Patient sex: M
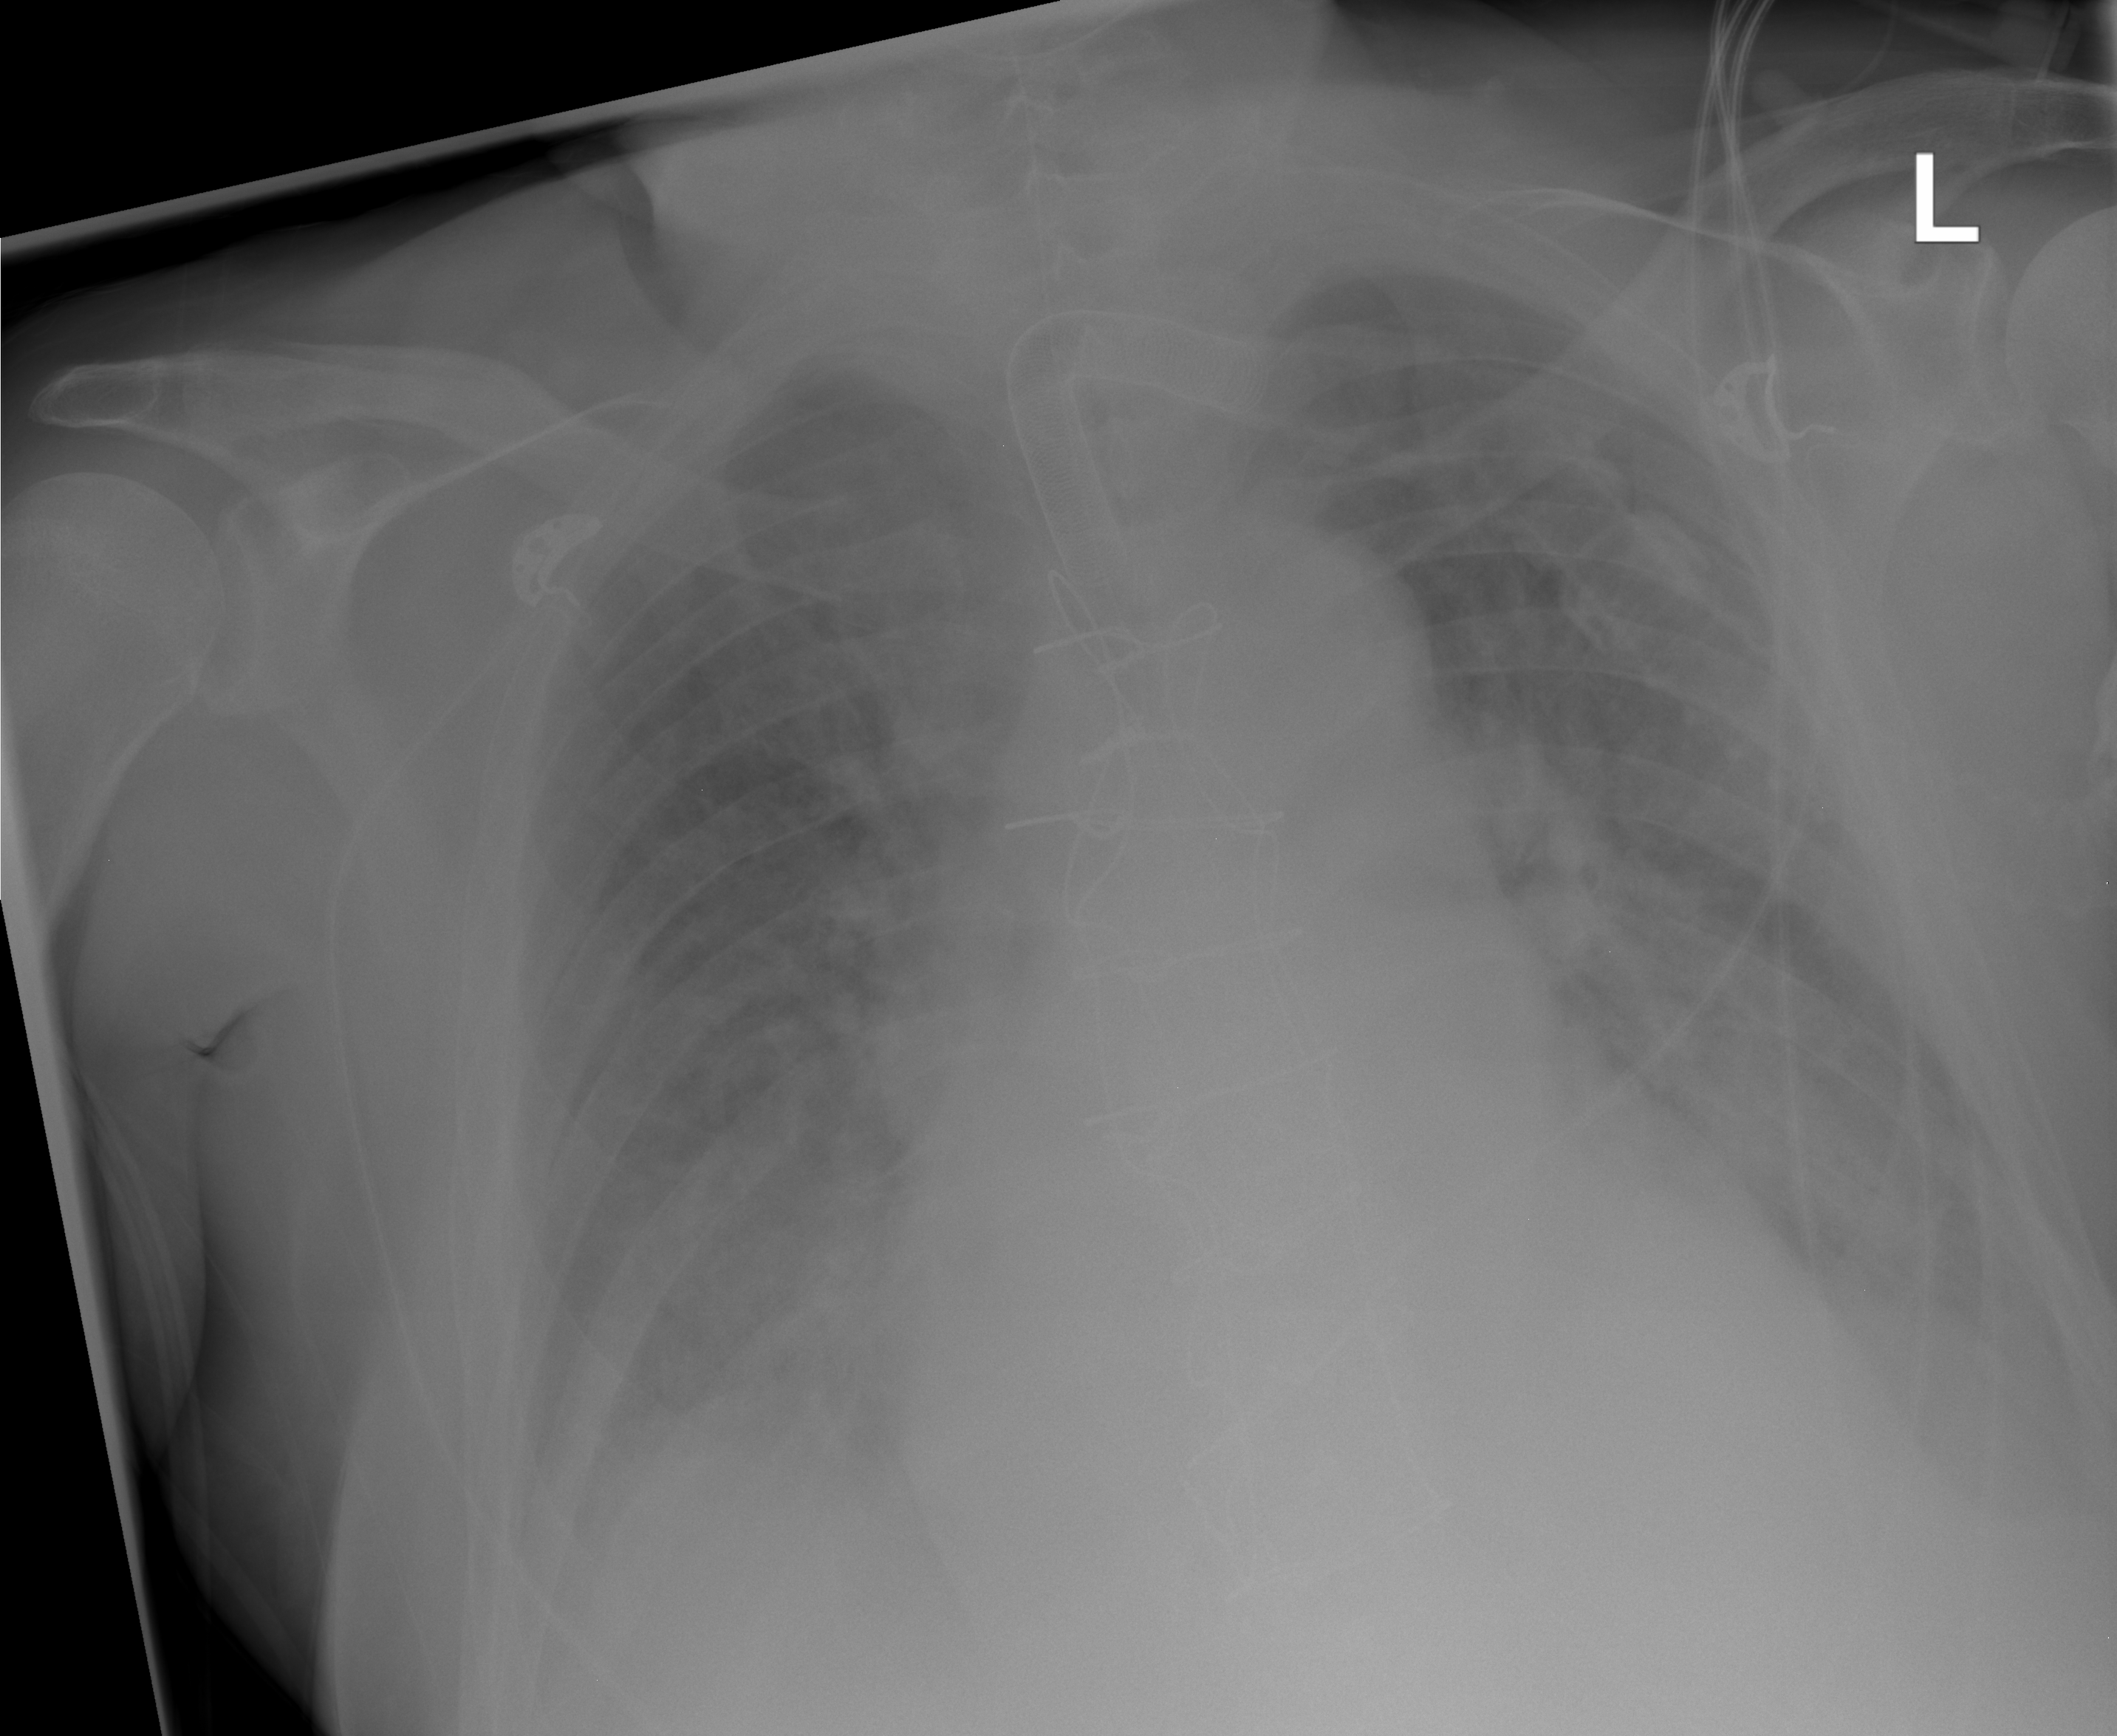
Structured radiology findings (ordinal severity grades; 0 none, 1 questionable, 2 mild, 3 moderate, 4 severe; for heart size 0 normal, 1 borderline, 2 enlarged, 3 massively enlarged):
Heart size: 2
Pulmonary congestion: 3
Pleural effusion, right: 3
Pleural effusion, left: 2
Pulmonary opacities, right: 3
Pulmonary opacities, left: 3
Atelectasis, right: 2
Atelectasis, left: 2